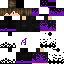
A male human skin with dark skin, wearing brown long hair dressed in a purple hoodie and black pants, featuring a closed mouth.